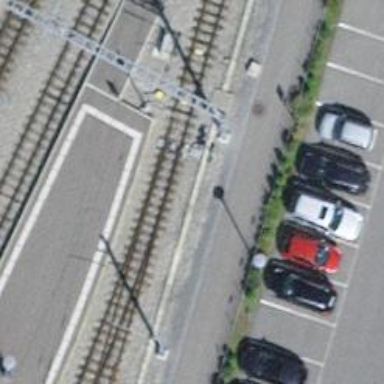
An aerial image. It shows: Railway switch.